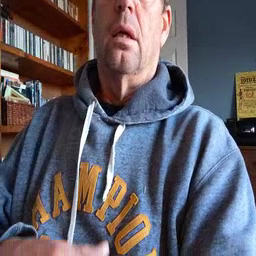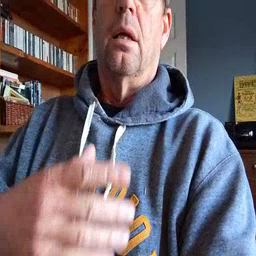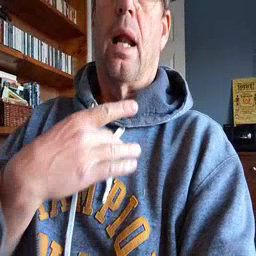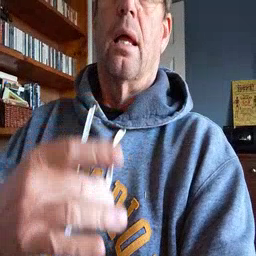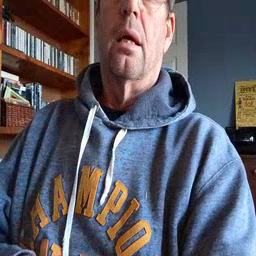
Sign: like